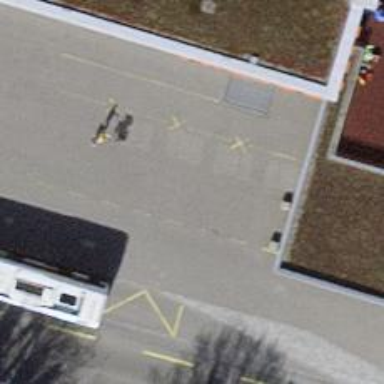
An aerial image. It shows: Car wash facility.